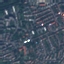
Land use / land cover class: Residential